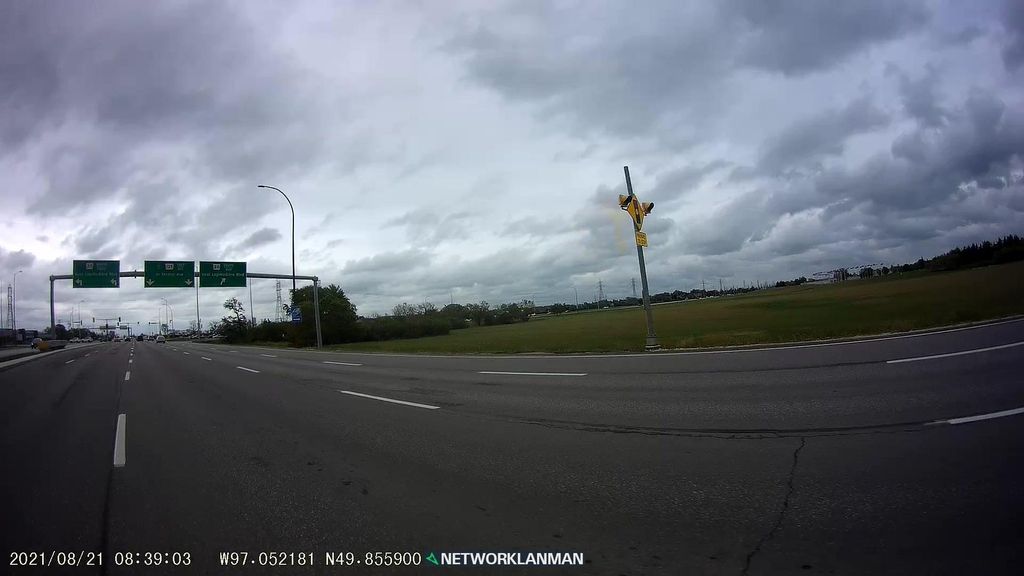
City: winnipeg